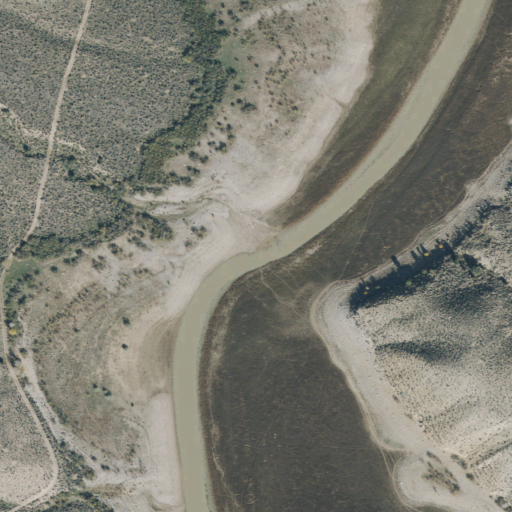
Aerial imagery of valley in Utah named Red Canyon containing shrub, herbaceous wetlands, and grassland